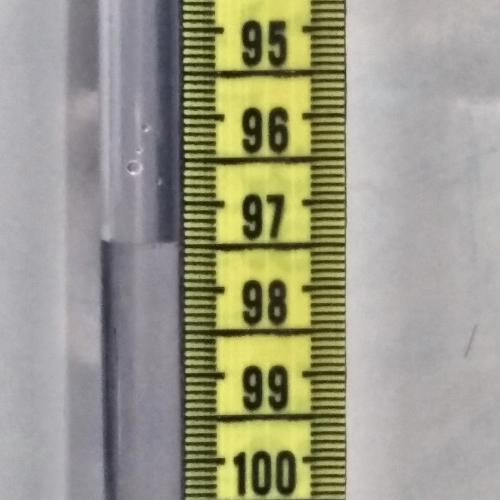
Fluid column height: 97.4 cm